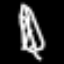
Label: leaf